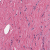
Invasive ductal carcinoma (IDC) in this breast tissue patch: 0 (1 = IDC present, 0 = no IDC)